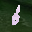
Label: 6